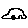
Label: car